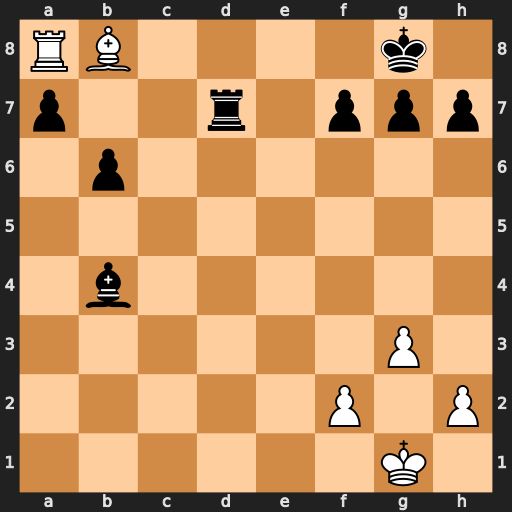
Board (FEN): RB4k1/p2r1ppp/1p6/8/1b6/6P1/5P1P/6K1
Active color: w
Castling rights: -
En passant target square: -
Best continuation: Bd6+ Rd8 Rxd8#